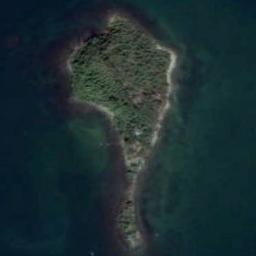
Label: island